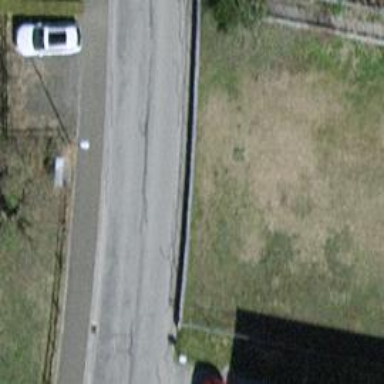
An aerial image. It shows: Residential road with asphalt surface. There is sidewalk on the left side.